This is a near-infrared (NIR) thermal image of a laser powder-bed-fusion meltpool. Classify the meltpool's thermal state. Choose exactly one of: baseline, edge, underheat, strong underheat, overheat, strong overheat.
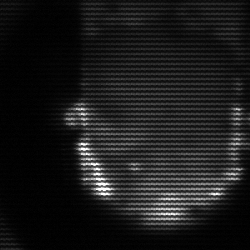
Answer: baseline